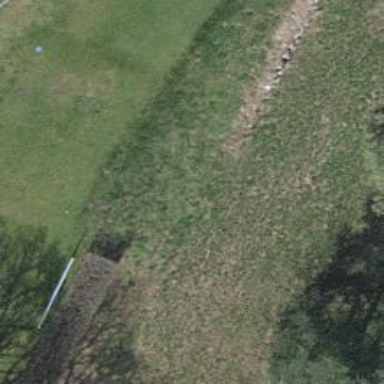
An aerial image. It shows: Golf tee on grassy land.